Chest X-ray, PA view. Patient: 37 years old, sex F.
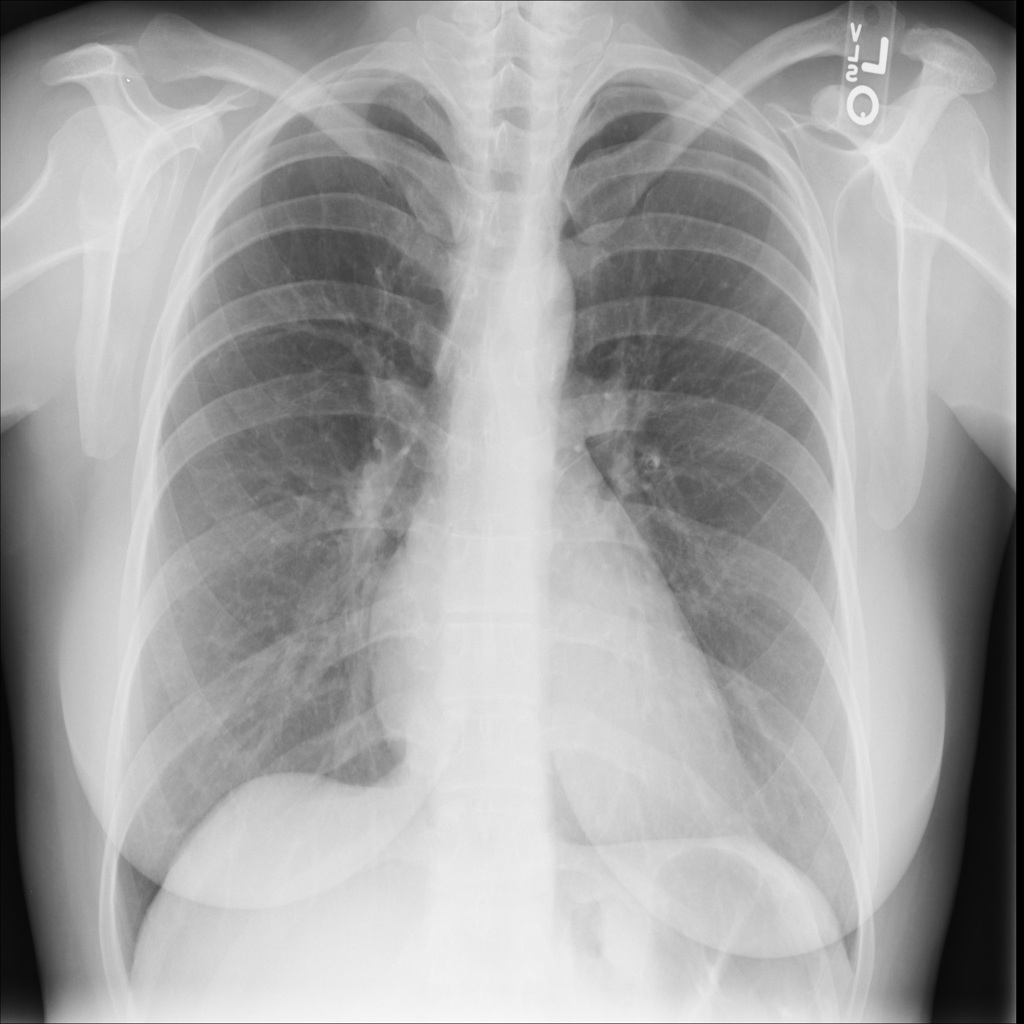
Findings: No Finding